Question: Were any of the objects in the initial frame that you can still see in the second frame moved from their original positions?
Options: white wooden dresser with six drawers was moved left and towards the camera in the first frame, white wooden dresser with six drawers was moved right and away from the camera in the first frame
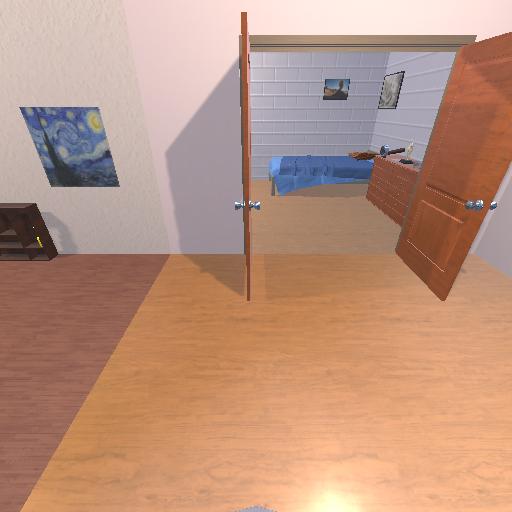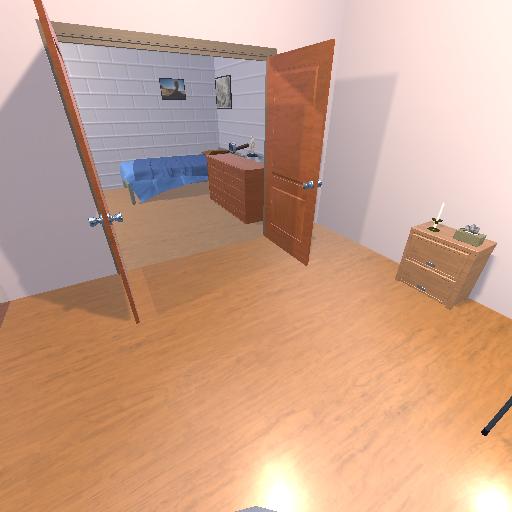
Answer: white wooden dresser with six drawers was moved left and towards the camera in the first frame